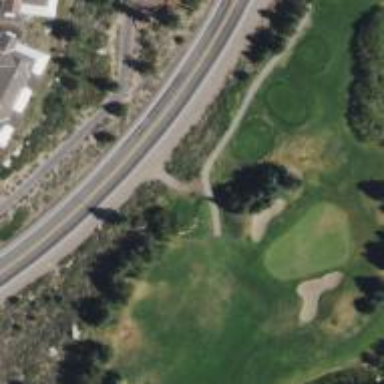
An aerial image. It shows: Golf tee.